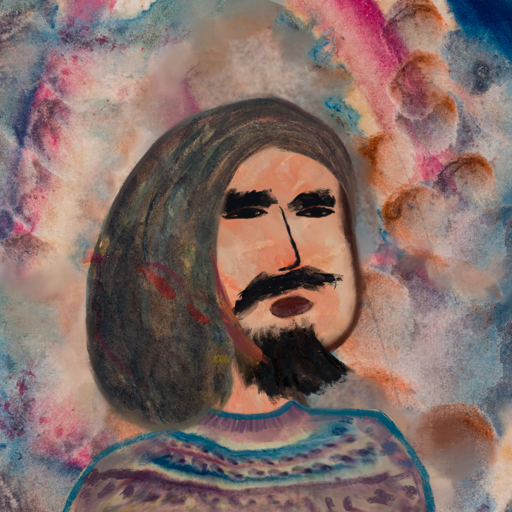
Background: Rupkatha, Head And Neck Side: Roy_Bahadur, Face Side: Mosgoul, Bust: HillGirl, Hair Side: Gypsy_Mother, Head Accessory: Blank, Second Necklace: Blank, Necklace: Blank, Baby: Blank